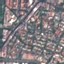
Land use / land cover class: Residential